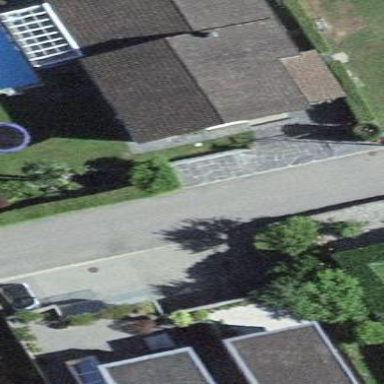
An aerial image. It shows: Simple and straightforward house.